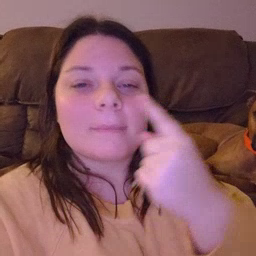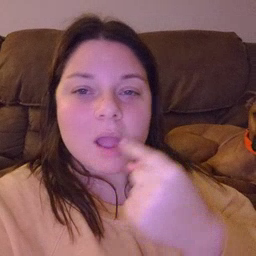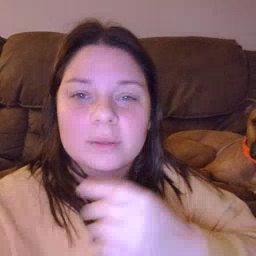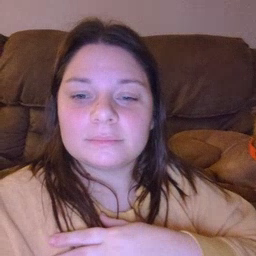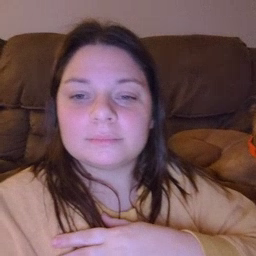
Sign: mouth